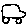
Label: car